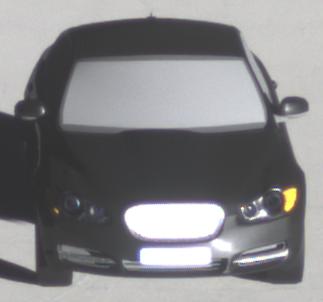
Make: Jaguar
Model: XF 3.0 V6
Detailed model: XF (X250) Limousine
Model produced from: 2010/02
Model produced until: 2010/10
Doors: 4
Color: black
Road condition: dry road
Daytime: sunrise or sunset
Contrast: high contrast